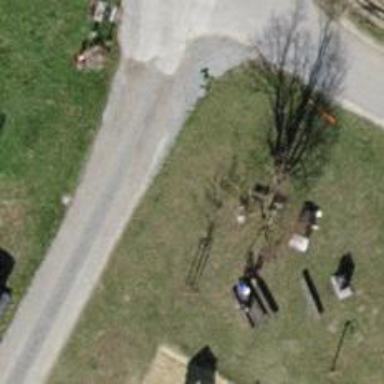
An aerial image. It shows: Picnic site for tourists.